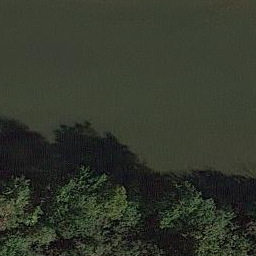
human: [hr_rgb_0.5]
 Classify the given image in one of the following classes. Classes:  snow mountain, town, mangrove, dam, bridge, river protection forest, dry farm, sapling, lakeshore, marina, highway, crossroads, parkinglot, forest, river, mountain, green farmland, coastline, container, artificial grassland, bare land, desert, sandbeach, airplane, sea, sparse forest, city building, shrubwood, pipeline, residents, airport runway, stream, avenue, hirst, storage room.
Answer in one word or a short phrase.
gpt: river protection forest